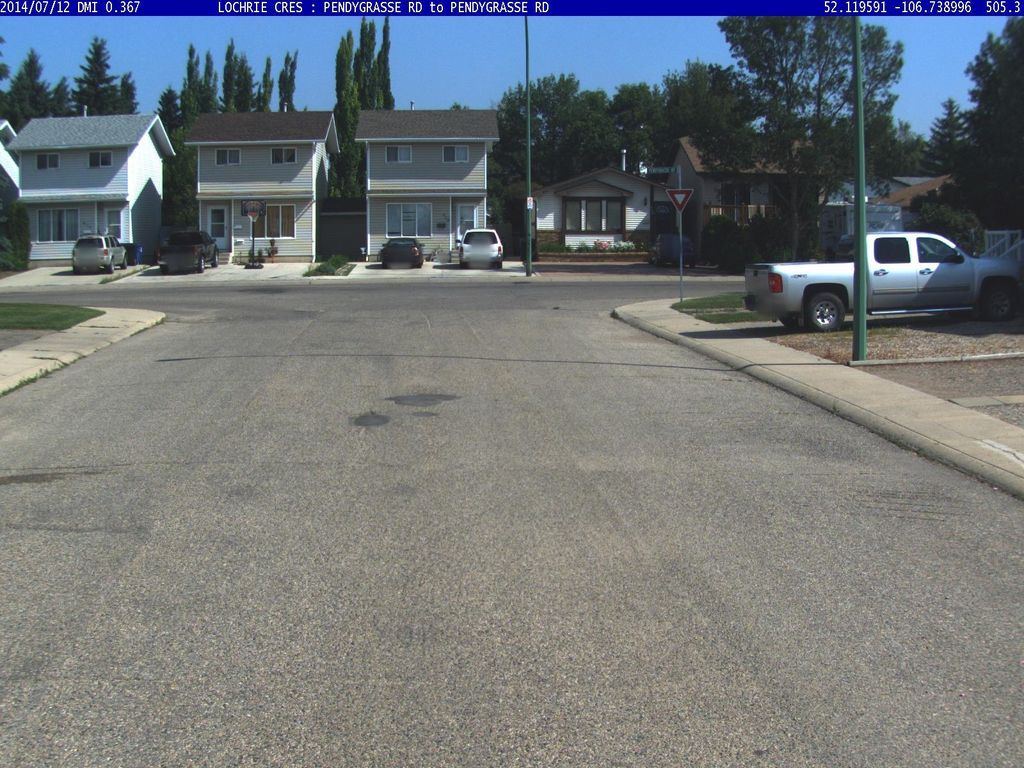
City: saskatoon